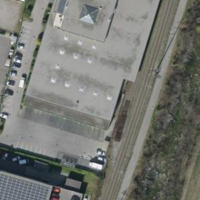
EUNIS habitat code: 54
Species observed at this site:
Humulus lupulus
Phytolacca americana